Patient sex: M
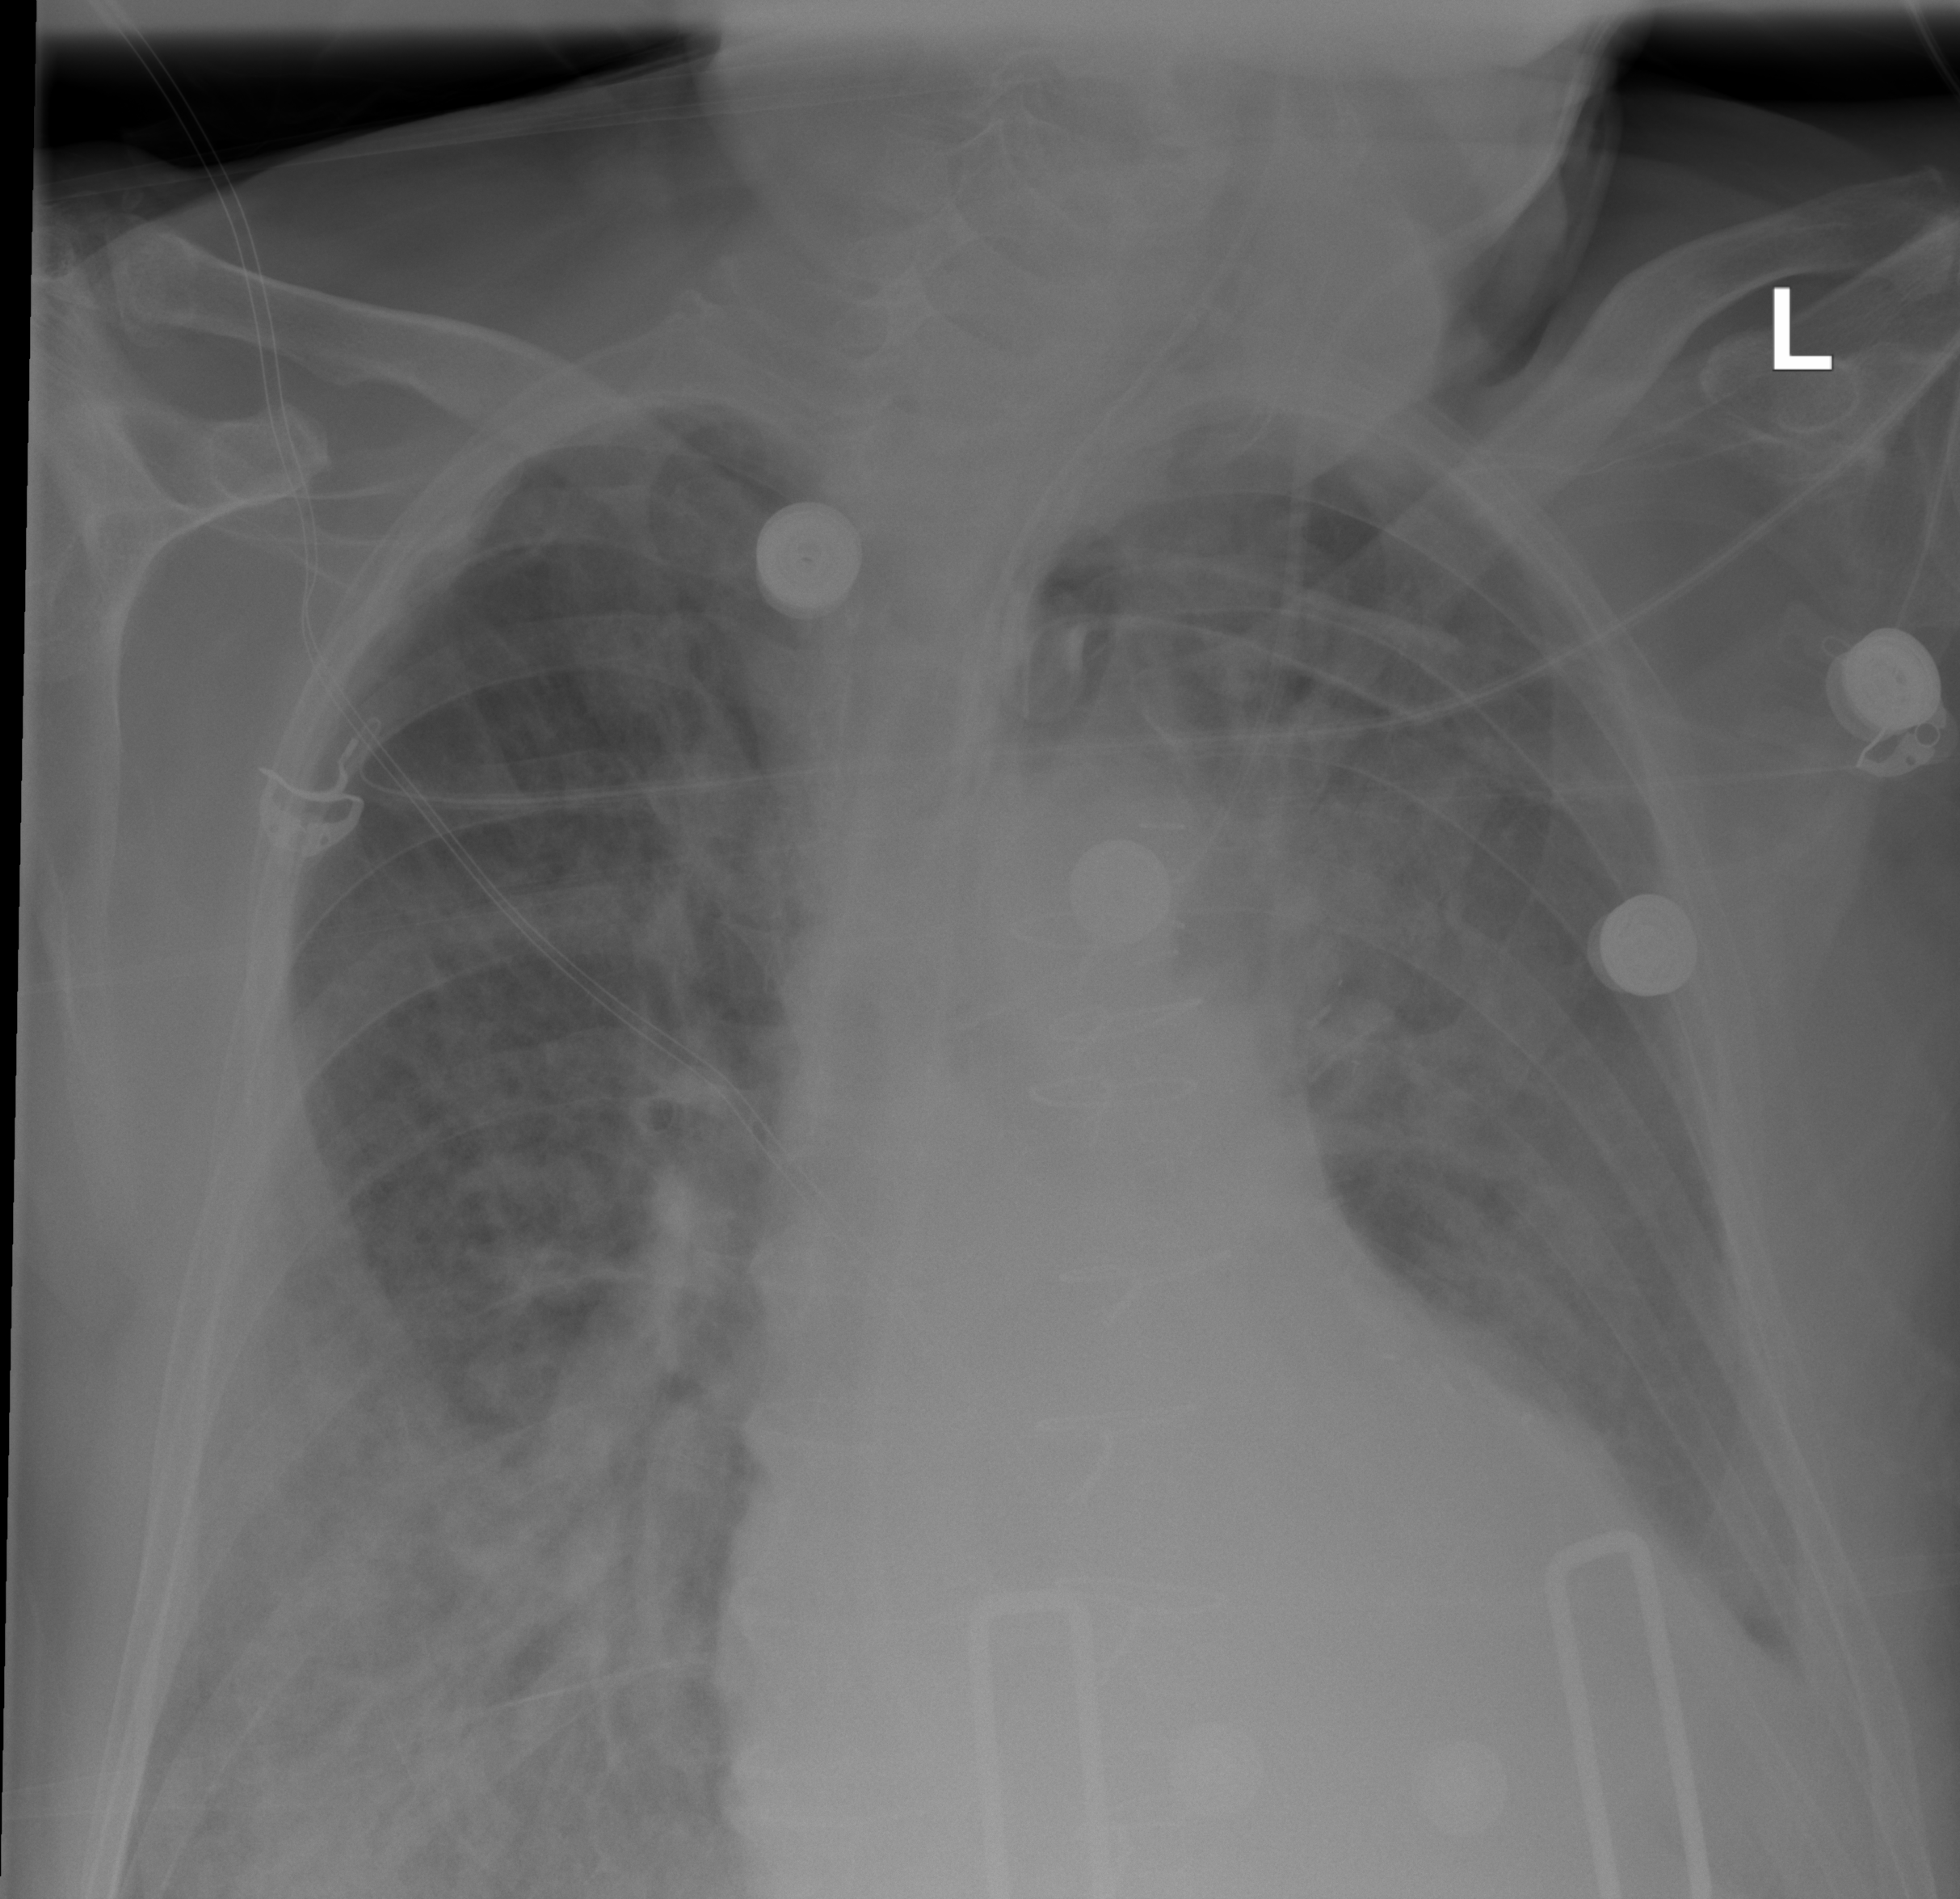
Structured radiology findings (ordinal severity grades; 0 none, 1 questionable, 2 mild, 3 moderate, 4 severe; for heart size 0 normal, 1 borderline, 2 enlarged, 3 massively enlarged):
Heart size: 2
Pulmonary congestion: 0
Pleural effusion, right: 2
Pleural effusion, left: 2
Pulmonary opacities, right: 2
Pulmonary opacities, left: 2
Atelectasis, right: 2
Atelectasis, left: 2